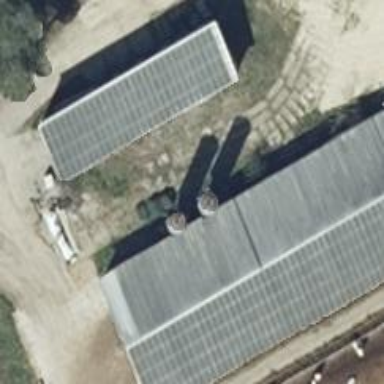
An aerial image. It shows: Storage tank used for storing crops.